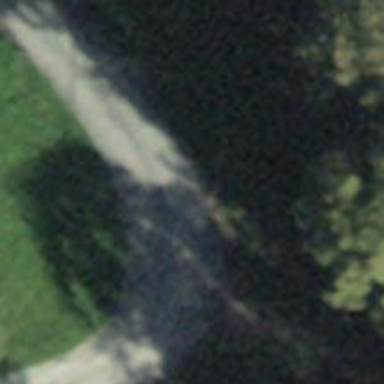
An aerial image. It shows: Unpaved track with grade2 surface.